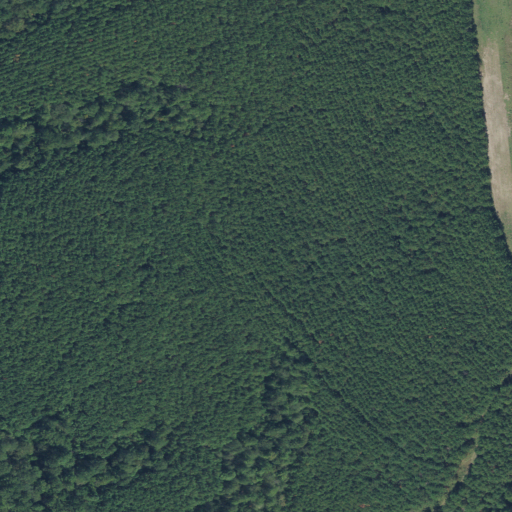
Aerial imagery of cliff(s) in Texas named Yellow Bluff containing evergreen forest, open development, woody wetlands, grassland, low intensity development, and mixed forest